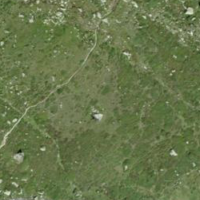
EUNIS habitat code: 23
Species observed at this site:
Arnica montana